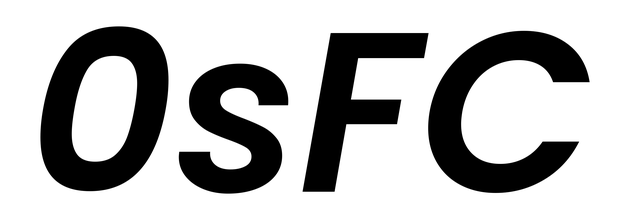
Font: Poppins-SemiBoldItalic